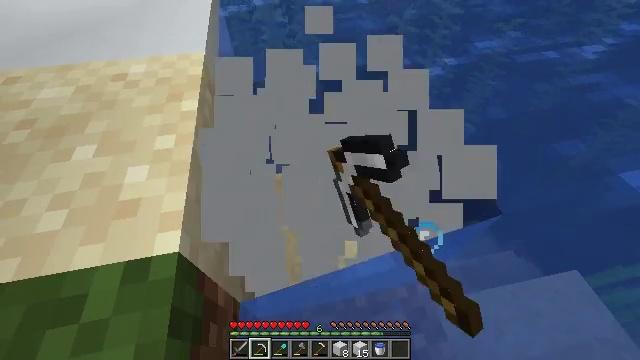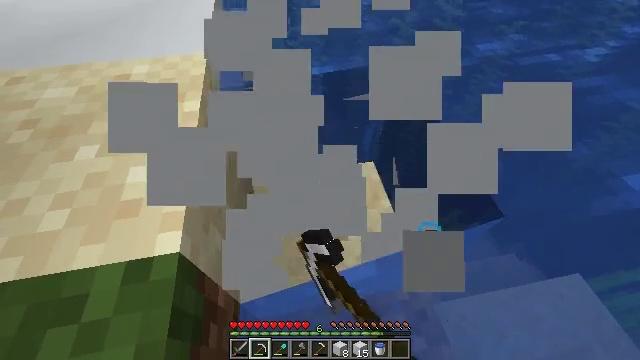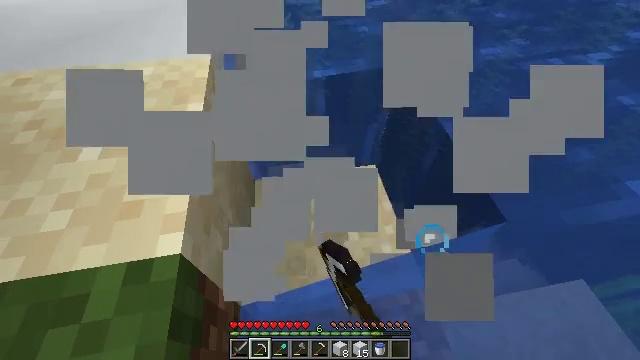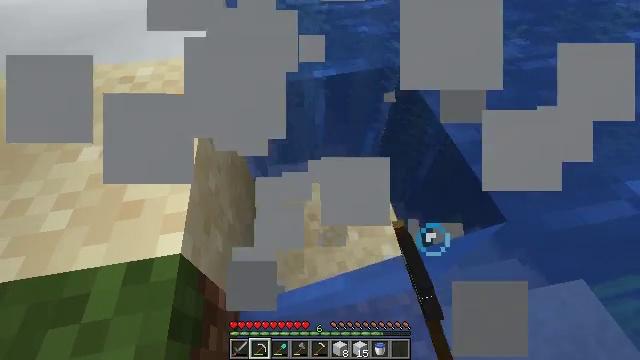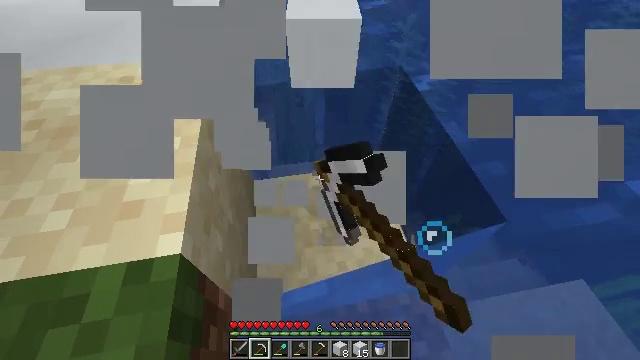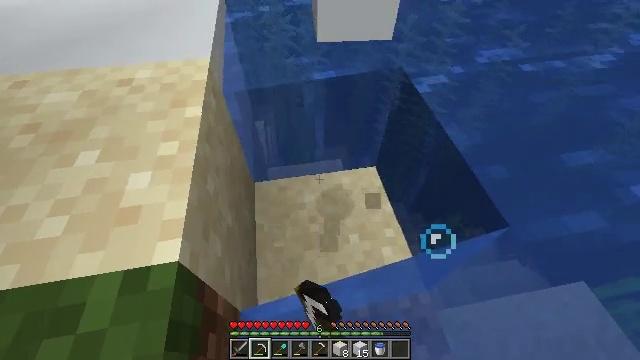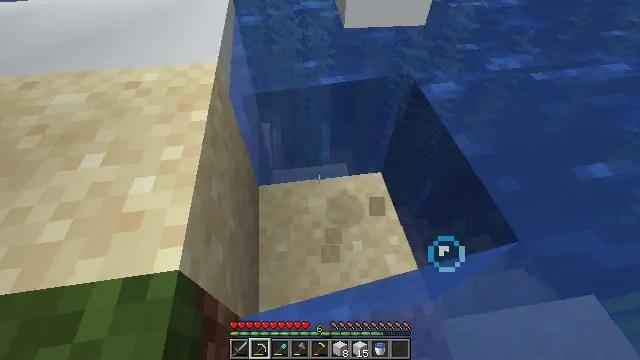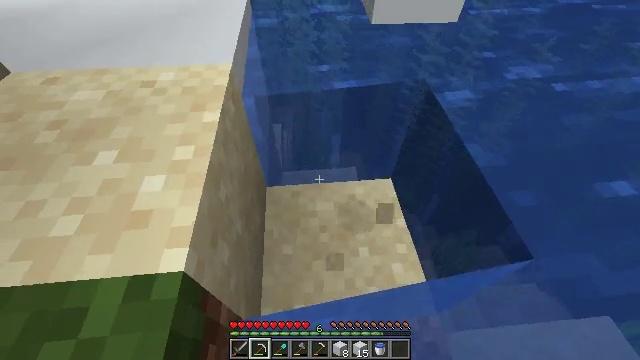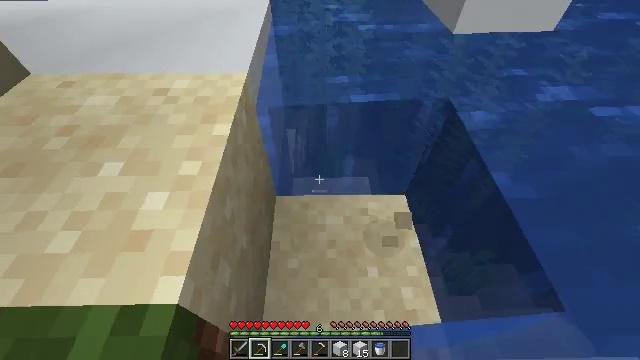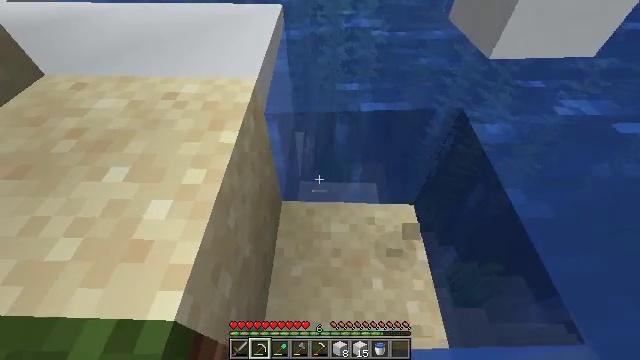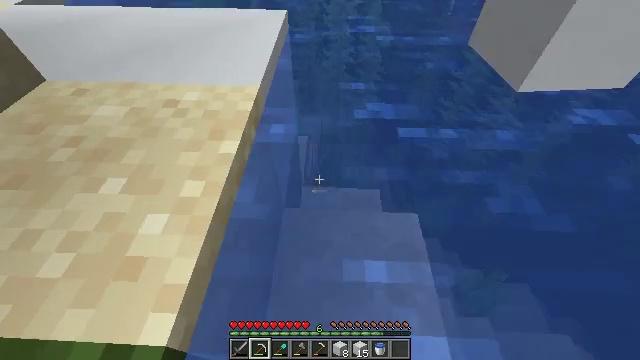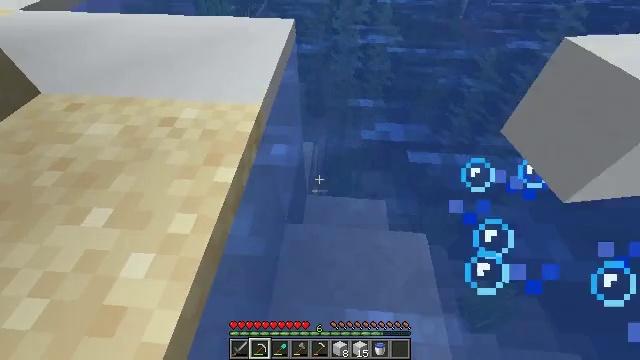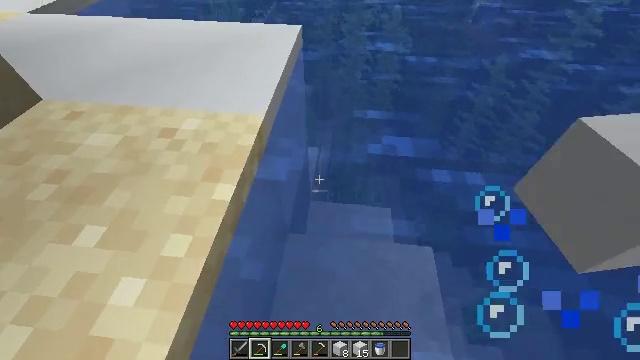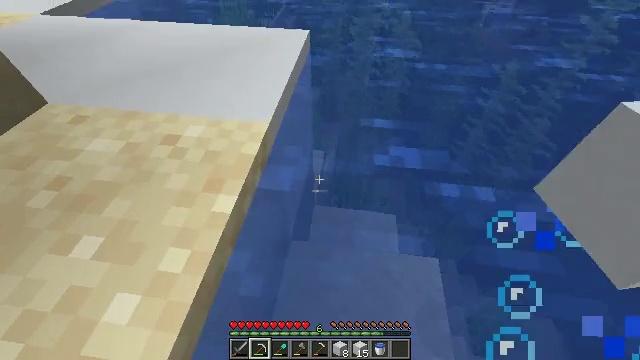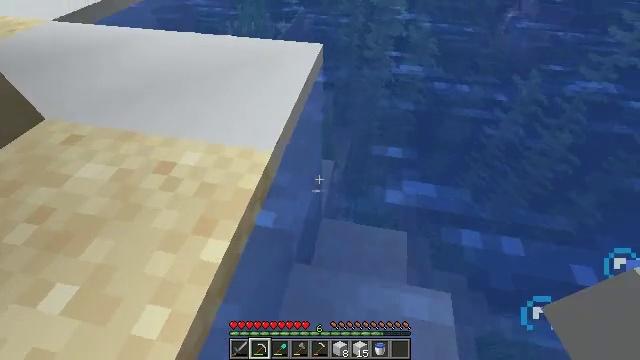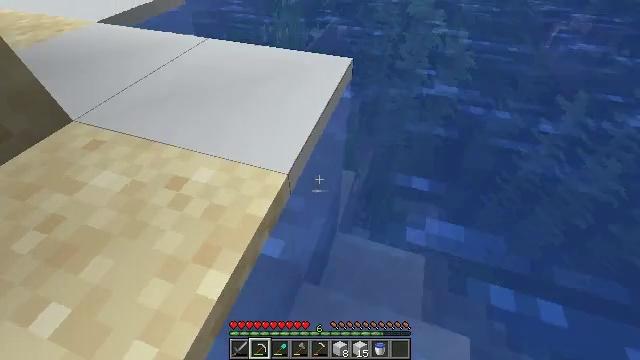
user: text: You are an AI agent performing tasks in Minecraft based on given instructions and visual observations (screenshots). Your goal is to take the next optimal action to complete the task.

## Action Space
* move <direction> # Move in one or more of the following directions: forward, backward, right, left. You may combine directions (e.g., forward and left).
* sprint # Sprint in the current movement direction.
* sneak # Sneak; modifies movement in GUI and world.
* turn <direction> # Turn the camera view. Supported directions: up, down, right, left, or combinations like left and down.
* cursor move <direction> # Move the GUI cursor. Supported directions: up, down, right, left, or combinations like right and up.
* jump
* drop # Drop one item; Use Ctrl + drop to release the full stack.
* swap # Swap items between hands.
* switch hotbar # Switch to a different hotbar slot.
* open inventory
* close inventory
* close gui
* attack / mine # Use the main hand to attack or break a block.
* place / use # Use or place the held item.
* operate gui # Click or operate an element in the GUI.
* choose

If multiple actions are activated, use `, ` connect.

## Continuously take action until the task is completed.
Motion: motion action
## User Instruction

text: Use tools to mine the white concrete.
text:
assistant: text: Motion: attack / mine
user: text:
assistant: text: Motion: attack / mine
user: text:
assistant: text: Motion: attack / mine
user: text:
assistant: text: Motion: attack / mine
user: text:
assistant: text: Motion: move forward, attack / mine
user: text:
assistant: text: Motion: move forward, turn left, attack / mine
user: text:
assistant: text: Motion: move forward, turn left
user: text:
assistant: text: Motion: move forward, turn left
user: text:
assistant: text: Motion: move forward, turn left
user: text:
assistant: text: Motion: move forward, turn left
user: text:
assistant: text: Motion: move forward, turn left
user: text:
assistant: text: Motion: move forward, turn left
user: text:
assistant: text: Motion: move forward, turn left
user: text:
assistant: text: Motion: move forward, turn left
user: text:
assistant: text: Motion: move forward, turn left
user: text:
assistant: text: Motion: move forward, turn left
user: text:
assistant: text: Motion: move forward, turn left
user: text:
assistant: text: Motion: move forward, turn left
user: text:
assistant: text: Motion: move forward, attack / mine
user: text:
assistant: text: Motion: move forward, attack / mine
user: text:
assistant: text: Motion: move forward, turn left, attack / mine
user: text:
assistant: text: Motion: move forward, turn left and down, attack / mine
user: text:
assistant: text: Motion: move forward, turn left, attack / mine
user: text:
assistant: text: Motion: move forward, turn left, attack / mine
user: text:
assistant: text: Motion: move forward, turn left and up, attack / mine
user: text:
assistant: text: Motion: move forward, turn left and up, attack / mine
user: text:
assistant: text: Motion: move forward, turn left, attack / mine
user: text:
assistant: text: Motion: move forward, turn left, attack / mine
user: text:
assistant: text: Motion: move forward, turn left and up, attack / mine
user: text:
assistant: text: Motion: move forward, turn left, attack / mine